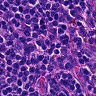
Metastatic tissue present: no